Question: I have a list of schedules that all start and end on different days. When I search for all schedules in a week I want to list all time periods that are within range of that week, even those that may start or end outside but has one or more days within the week, see image example:

To sort this out i've made the following code:
'''
var weekStart = DateTime.Now().Date;
var weekEnd = weekStart.AddDays(6);
var thisWeek = schedules.Where(x =>
(x.ScheduleStartDate >= weekStart && x.ScheduleStartDate <= weekEnd && x.ScheduleEndDate <= weekEnd && x.ScheduleEndDate >= weekStart) ||
(x.ScheduleStartDate <= weekStart && x.ScheduleEndDate <= weekEnd && x.ScheduleEndDate >= weekStart) ||
(x.ScheduleStartDate >= weekStart && x.ScheduleStartDate <= weekEnd && x.ScheduleEndDate >= weekEnd) ||
(x.ScheduleStartDate <= weekStart && x.ScheduleEndDate >= weekEnd)
);
'''
This code works fine so my question now is if there is a way to optimize it or just make the code look nicer?
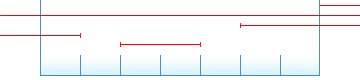
Answer: You could use a function (or even 4 functions) with a good name instead of a long boolean expression.
The function would of course do nothing new but you would have a better readability of the code in later days